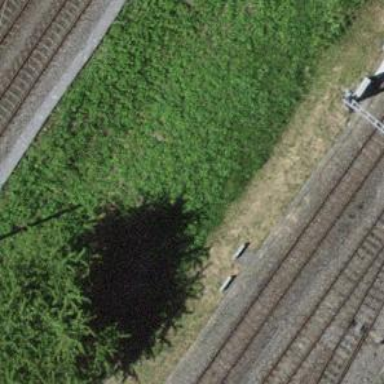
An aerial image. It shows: Railway junction.